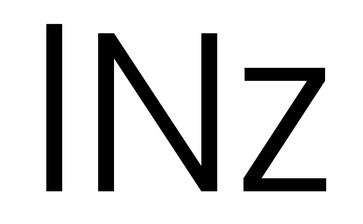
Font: Poppins-Light